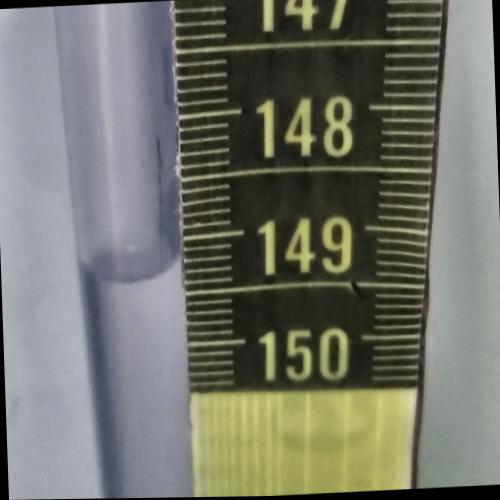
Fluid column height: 149.3 cm